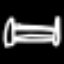
Label: bed